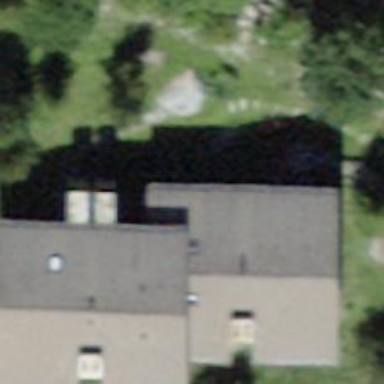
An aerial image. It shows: Building with tiled roof.